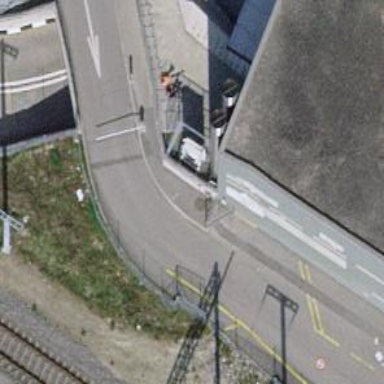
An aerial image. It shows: Lift gate barrier.